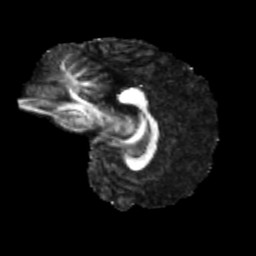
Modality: FA
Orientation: sagittal
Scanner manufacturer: siemens
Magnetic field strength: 3 T
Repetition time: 4 s
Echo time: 0.0594 s